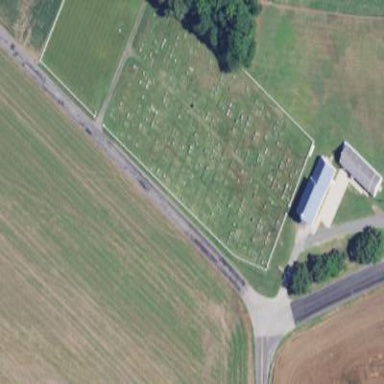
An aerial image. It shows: Grave yard.